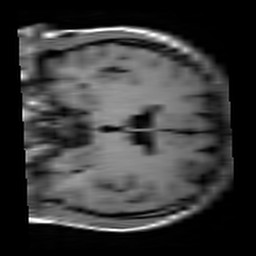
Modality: T1w
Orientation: coronal
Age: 22
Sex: female
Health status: healthy
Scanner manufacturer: siemens
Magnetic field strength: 3 T
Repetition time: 4.1 s
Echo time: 0.0085 s